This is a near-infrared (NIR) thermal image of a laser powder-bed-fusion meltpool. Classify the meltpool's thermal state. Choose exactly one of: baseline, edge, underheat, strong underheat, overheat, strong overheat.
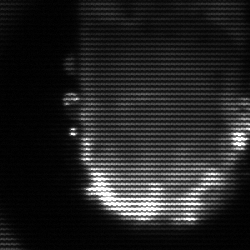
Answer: baseline